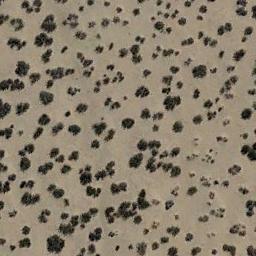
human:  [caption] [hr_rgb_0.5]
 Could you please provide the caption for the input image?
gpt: Chaparral is evenly distributed on the sand .

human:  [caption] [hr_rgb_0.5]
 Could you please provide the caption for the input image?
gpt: There are some dry bushes make up the chaparral on the desert .

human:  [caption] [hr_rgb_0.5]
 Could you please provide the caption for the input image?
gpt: A lot of small chaparrals grow in the desert .

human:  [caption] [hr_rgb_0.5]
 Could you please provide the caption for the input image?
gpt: In this jungle, Only the little vegetation can be seen .

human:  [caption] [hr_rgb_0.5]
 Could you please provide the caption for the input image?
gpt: The chaparral is thicker on the left than on the right .